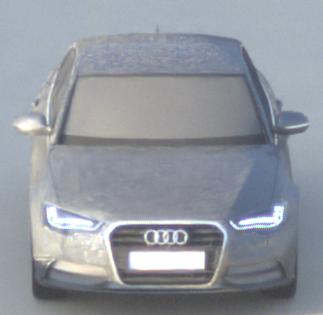
Make: Audi
Model: A6 2.0 TFSI
Detailed model: A6 (C7) Limousine
Model produced from: 2011/10
Model produced until: 2014/09
Doors: 4
Color: gray
Road condition: dry road
Daytime: sunrise or sunset
Contrast: low contrast